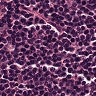
Metastatic tissue present: no